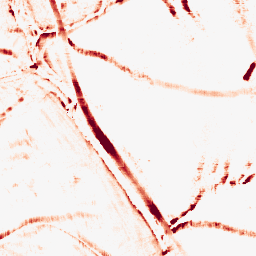
Category: morphological
Decomposition family: morphological_square
Decomposition parameters: operation: opening
size: 10
Upsampling method: edge_directed
Upsampling parameters: scale: 2
Upsampling scale: 2